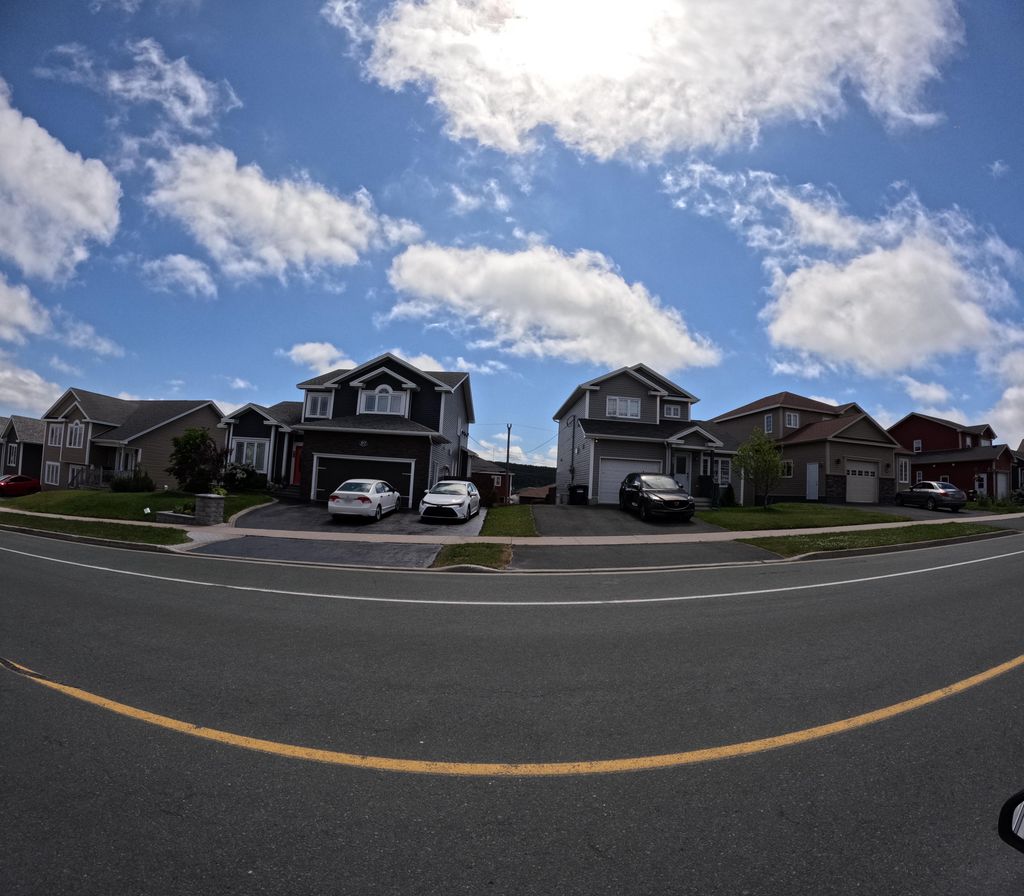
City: st_johns